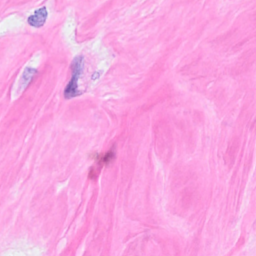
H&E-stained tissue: Breast